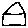
Label: house